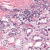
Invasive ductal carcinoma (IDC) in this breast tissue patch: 1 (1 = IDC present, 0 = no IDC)